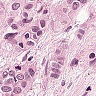
Metastatic tissue present: yes